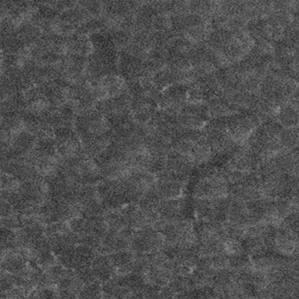
Label: frost